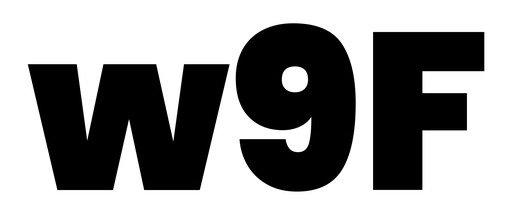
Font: Poppins-Black